Question: I'm super new to React and this might be a dumb question but I'm getting an error saying: 'Uncaught TypeError: Cannot read property 'map' of undefined' when I'm trying to display the ingredients for each recipe. I'm not sure if I can use an array.map inside of the return statement, or where else should I include it, if it is a part of my component? I just want to go through the ingredients and display them . Thanks for any help
'''
import React, { Component } from "react";
class Recipe extends Component {
state = {
activeRecipe: []
}
componentDidMount = async() => {
const title = this.props.location.state.recipe;
const req = await fetch
('https://api.edamam.com/search?q=${title}&app_id=${API_ID}&app_key=${API_KEY}');
const res = await req.json();
this.setState({ activeRecipe: res.hits[0].recipe});
console.log(this.state.activeRecipe);
}
render() {
const recipe = this.state.activeRecipe;
return (
<div className="container">
<div className="active-recipe">
<h3 className="active-recipe">{recipe.label}</h3>
<div className="container">
{recipe.ingredients.map(ingredient => {
return (
<p>{ingredient.text}</p>
);
})}
</div>
</div>
</div>
);
}
}
export default Recipe;
'''
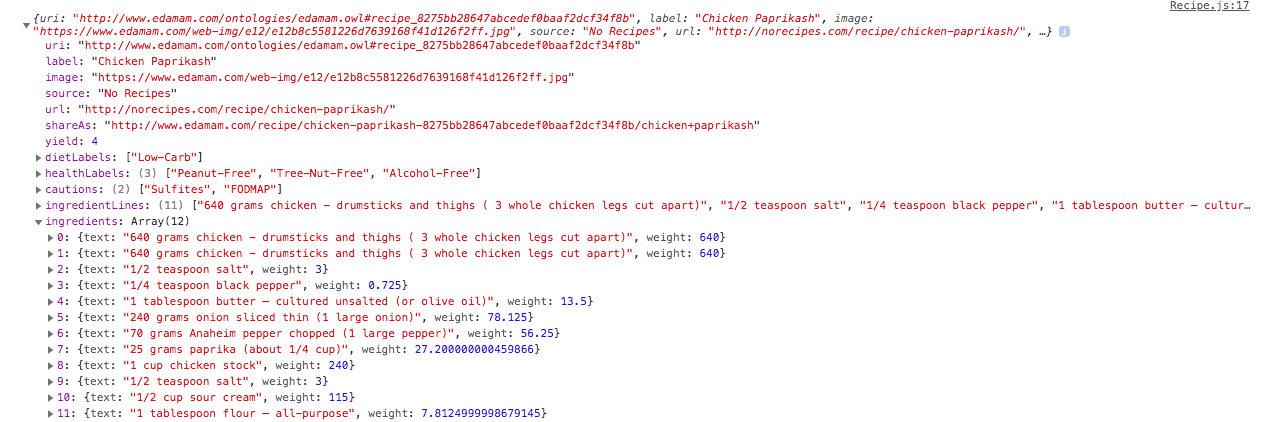
Answer: This is because your component is rendered/mounted before the async call can finish..
If you change:
'''
recipe.ingredients.map(ingredient => {
'''
to this:
'''
recipe.ingredients && recipe.ingredients.map(ingredient => {
'''
It should work as you are wanting.
This is because map does not get called unless ingredients exist.